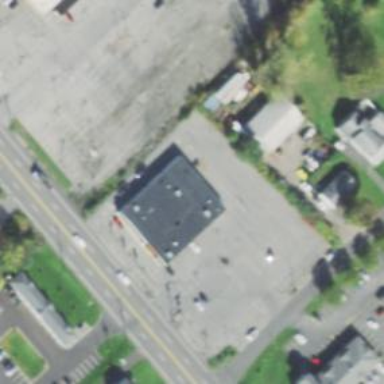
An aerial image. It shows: Retail building housing variety store.